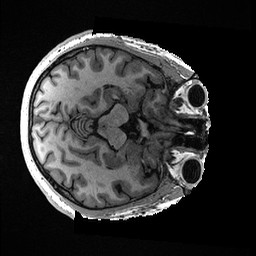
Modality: T1w
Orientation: axial
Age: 32
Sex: male
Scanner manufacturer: ge
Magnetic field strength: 3 T
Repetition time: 0.006952 s
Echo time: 0.00292 s